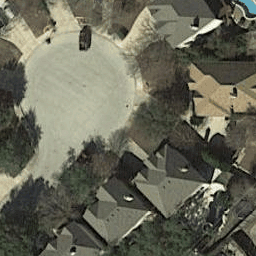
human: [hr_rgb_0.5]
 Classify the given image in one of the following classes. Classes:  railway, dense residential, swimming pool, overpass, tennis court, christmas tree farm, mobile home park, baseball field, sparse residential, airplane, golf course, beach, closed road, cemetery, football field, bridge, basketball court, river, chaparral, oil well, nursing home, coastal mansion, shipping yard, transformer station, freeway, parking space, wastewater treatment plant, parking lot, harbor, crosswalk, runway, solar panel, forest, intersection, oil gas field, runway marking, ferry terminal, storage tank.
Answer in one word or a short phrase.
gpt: closed road